Question:
3.5em: <URL>
'''
html, body {
font-family:Arial, Helvetica, Sans-Serif;
}
.loadingText {
font-weight:bold;
font-variant:small-caps;
font-size:3.5em;
}
'''
56px: <URL>
'''
...
font-size:56px;
...
'''
I've got an element with a bar below it, and some Loading text like so. on Chrome the text fits neatly above the bar, which is sized to 100% of the parent it and the loading text share ( 200px width ). On Firefox and IE, however, the font is larger(!) sending it past the bar and looking misaligned as a result. All of the browser's dev tools report that the fonts are the correct size ( when they are obviously not to the human eye ), and none of the browsers have any zoom level set ( tested different zoom levels as well, no change in the scaling difference )
This has me extremely stumped, I've been through SO and google many times over reading all of the related font inconsistency issues looking for something I've missed, and have yet to come across this one again.
Is this something I can fix simply, or will I have to wrangle with per-browser css rules to lower the font size?
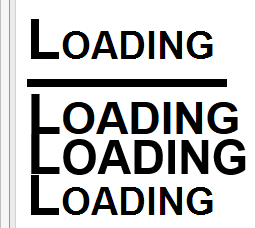
Answer: There seems to be a problem with 'font-variant: small-caps;'
When removing it like in this <URL>, I have consistent rendering in W7 with Fx, Chr and IE8.
If you confirm that with your tests (I didn't test thoroughly), I'd advise you to render text with smaller font-size and force it in uppercase (without the help of 'font-variant:small-caps;') and use ':first-letter' as this:
'''
.loadingText {
font-size: 2.5em; /* example, something less than 3.5em. Equiv. 40px */
text-transform: uppercase;
}
.loadingText:first-letter {
font-size: 3.5em;
}
'''
Even with this widely used properties, rendering of text is not meant to be pixel-perfect on different OS and browsers so their width will vary (not every Linux distribs have Arial for example or maybe very few of them, anti-aliasing is OS and user choice, OS X has a different rendering than Windows, it's different across versions of Windows and on mobile... oh well :)